Question: I am working on paint application, where I have set layout background in white color and I set the paint color as black. But, in canvas I am getting transparent black color, I want it to be dark color for canvas paint.
my output is below screenshot:

and my code is below:
'''
public DrawView(Context context){
super(context);
setFocusable(true);
setFocusableInTouchMode(true);
this.setOnTouchListener(this);
mPaint = new Paint();
mPaint.setAntiAlias(true);
mPaint.setDither(true);
mPaint.setColor(0x80808080);
mPaint.setStyle(Paint.Style.STROKE);
mPaint.setStrokeJoin(Paint.Join.ROUND);
mPaint.setStrokeCap(Paint.Cap.ROUND);
mPaint.setStrokeWidth(6);
mCanvas = new Canvas();
mPath = new Path();
paths.add(mPath);
}
'''
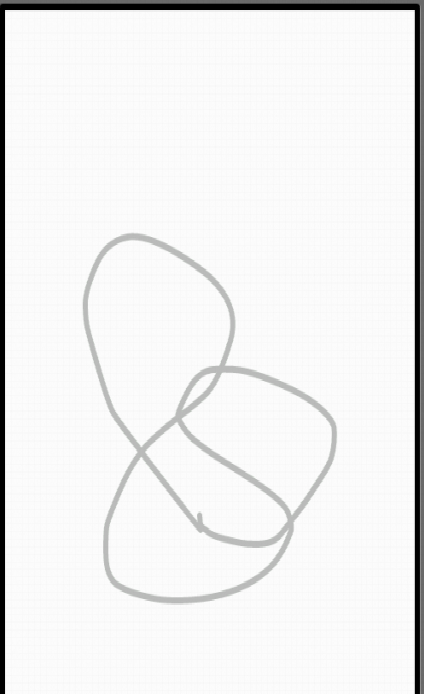
Answer: '''
mPaint.setColor(Color.BLACK);
'''
'''
mPaint.setColor(0x80808080);
'''